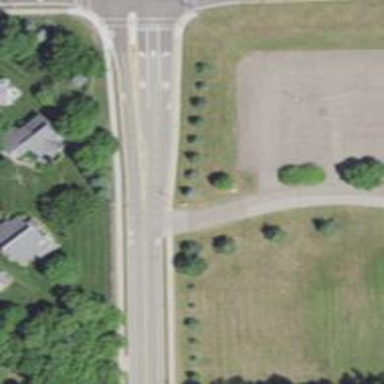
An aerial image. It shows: Residential road with asphalt surface and separate sidewalk.